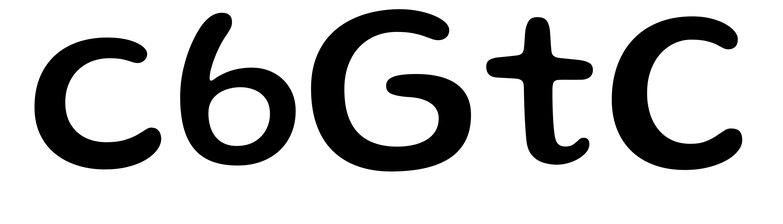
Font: Gluten_Regular